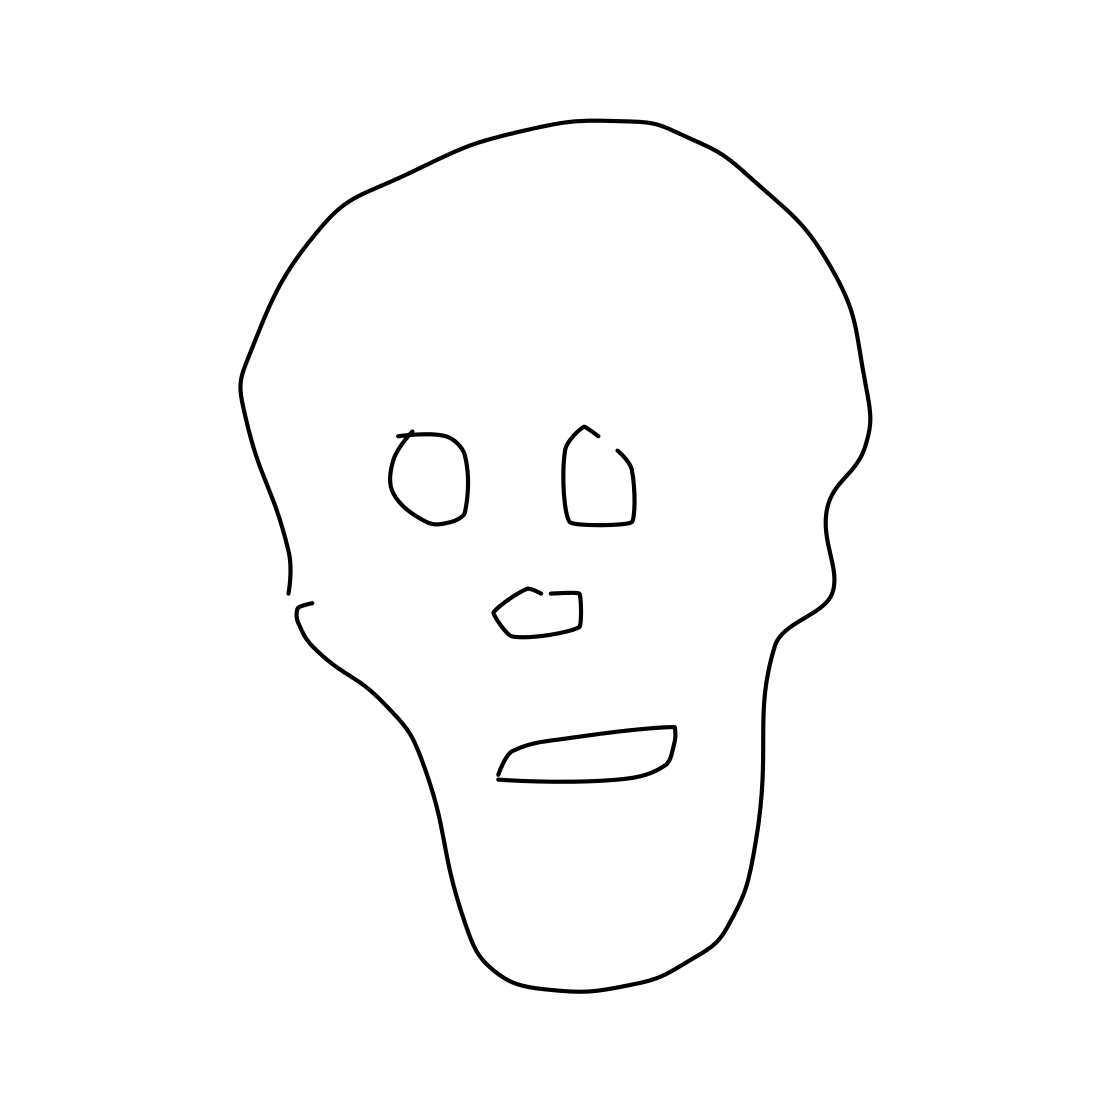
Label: skull